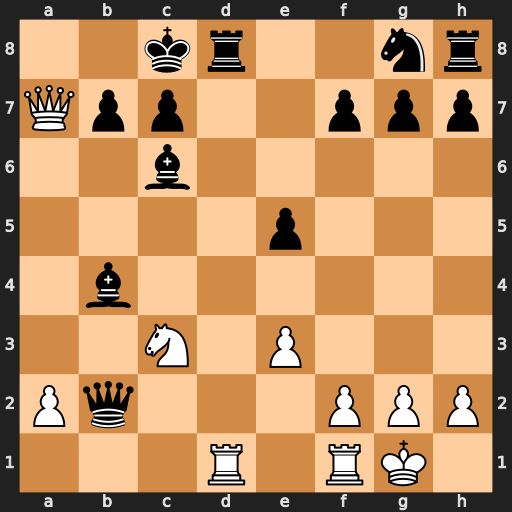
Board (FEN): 2kr2nr/Qpp2ppp/2b5/4p3/1b6/2N1P3/Pq3PPP/3R1RK1
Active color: w
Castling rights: -
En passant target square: -
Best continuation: Qa8#